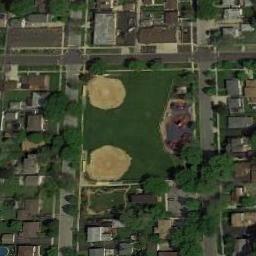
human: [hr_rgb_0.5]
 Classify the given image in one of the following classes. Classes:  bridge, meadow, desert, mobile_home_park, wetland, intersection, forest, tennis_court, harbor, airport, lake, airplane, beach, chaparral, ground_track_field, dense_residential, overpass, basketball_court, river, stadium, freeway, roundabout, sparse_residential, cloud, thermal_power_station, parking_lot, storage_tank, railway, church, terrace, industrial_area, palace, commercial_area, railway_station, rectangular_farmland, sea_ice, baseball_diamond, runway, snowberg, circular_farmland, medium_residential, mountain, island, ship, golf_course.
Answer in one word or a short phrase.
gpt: baseball_diamond